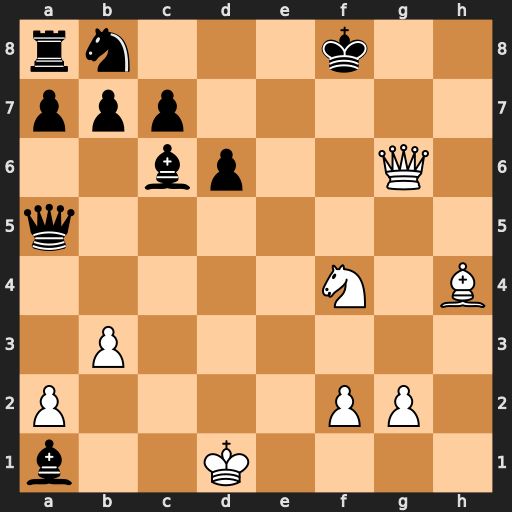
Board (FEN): rn3k2/ppp5/2bp2Q1/q7/5N1B/1P6/P4PP1/b2K4
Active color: w
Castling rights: -
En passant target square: -
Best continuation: Ne6#